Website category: movie
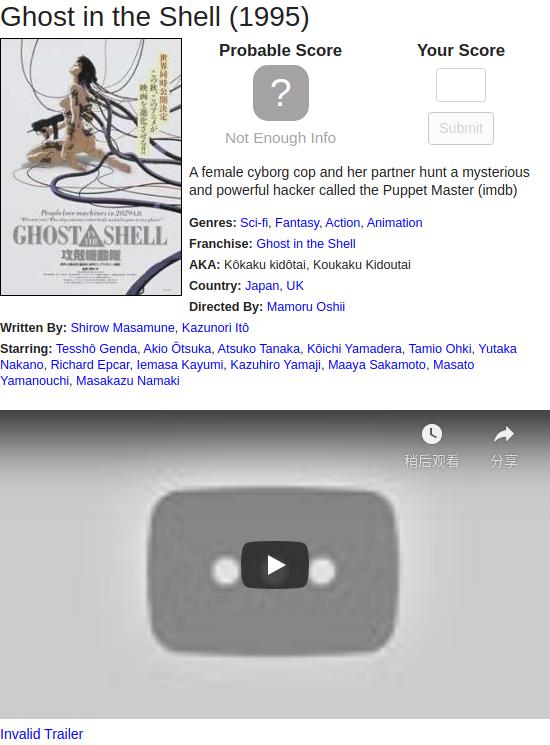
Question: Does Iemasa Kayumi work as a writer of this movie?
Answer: no

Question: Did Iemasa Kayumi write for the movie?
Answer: no

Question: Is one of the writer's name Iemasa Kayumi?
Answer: no

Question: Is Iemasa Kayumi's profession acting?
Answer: yes

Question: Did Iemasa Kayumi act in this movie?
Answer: yes

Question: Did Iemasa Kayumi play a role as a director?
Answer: no

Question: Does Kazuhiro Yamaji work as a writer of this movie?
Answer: no

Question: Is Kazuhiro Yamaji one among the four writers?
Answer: no

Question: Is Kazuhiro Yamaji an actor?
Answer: yes

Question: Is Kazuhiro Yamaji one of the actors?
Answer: yes

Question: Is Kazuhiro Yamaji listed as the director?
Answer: no

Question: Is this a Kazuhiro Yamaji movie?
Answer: no

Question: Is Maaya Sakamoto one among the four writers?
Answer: no

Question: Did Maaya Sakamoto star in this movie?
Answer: yes

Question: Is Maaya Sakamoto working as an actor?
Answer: yes

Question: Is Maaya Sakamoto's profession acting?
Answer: yes

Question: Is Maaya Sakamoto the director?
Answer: no

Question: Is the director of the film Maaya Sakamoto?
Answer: no

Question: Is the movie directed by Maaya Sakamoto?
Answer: no

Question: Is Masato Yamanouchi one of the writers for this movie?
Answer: no

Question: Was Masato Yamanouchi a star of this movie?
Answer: yes

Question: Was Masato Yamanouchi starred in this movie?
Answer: yes

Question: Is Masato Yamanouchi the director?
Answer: no

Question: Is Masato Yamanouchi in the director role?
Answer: no

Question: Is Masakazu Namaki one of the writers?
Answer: no

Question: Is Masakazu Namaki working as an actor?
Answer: yes

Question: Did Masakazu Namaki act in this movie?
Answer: yes

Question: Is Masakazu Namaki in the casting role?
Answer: yes

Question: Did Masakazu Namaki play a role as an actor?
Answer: yes

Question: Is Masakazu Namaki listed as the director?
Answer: no